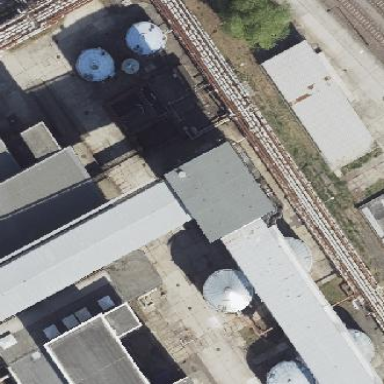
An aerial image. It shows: Industrial building.